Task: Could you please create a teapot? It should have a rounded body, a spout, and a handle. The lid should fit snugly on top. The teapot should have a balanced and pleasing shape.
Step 15:
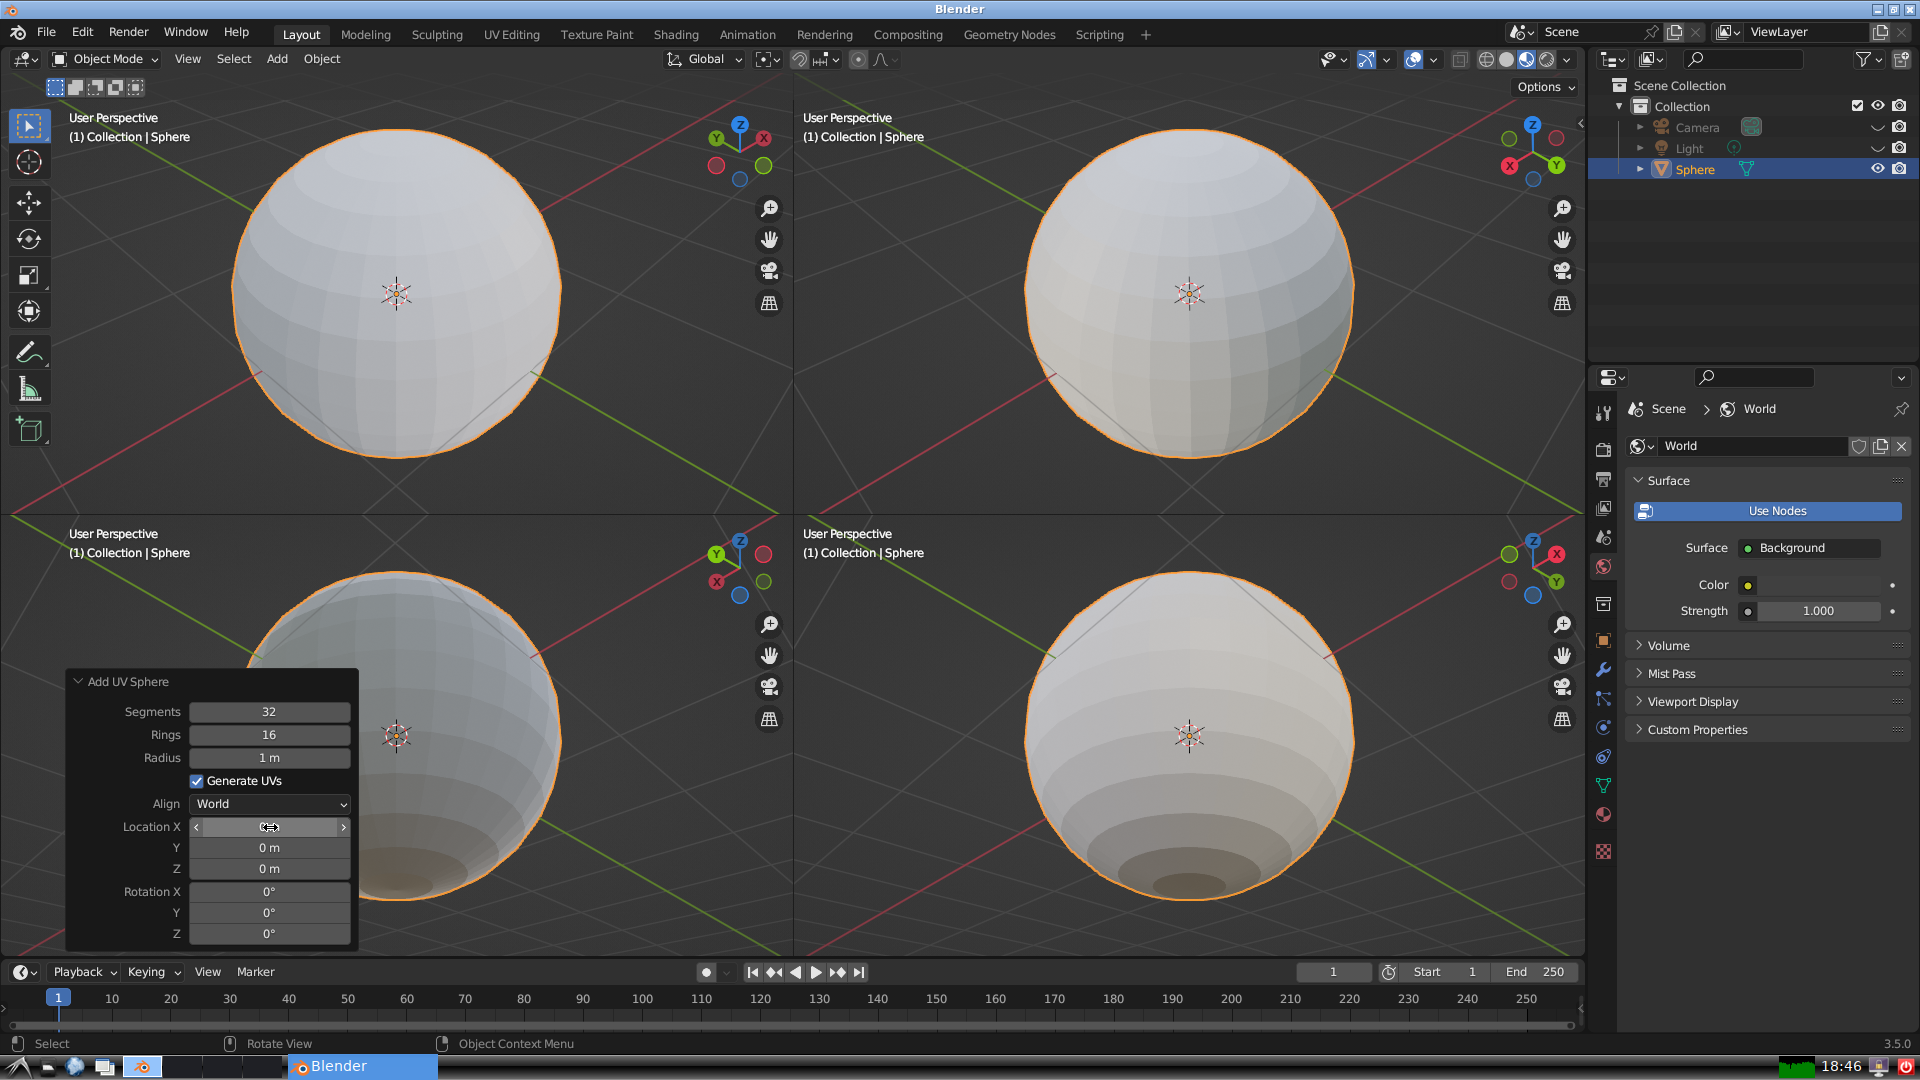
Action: {"mouse_move": [270, 849]}